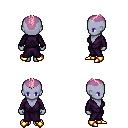
a pixel art fantasy rpg character, female body template, dark elf, purple skin, purple robe, teal pants, pink short mohawk hairstyle, gold boots, four views (front, back, left, right), 2x2 character sprite sheet, small pixel art, hard edges, no anti-aliasing